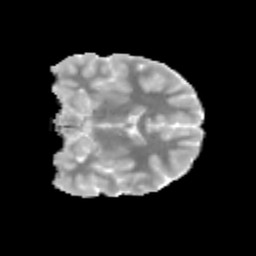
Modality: MD
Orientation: coronal
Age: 11
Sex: male
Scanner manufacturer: siemens
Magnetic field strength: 3 T
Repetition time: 3.8 s
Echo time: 0.07 s